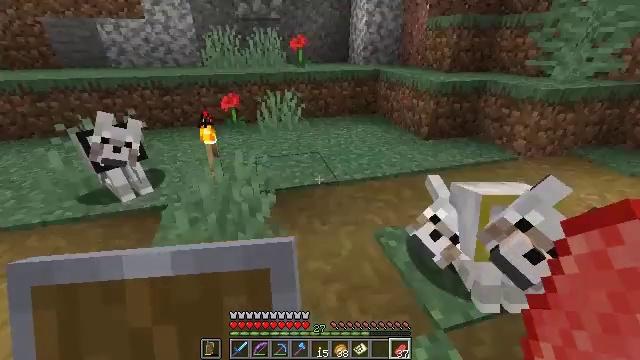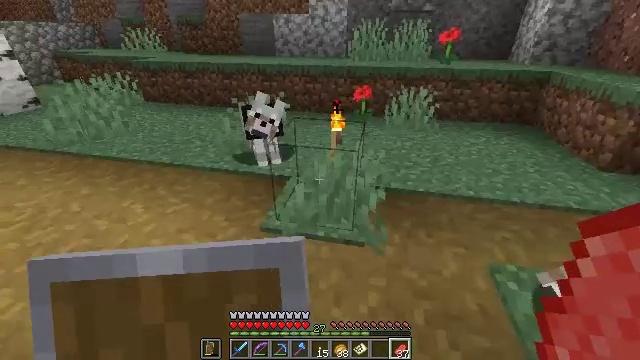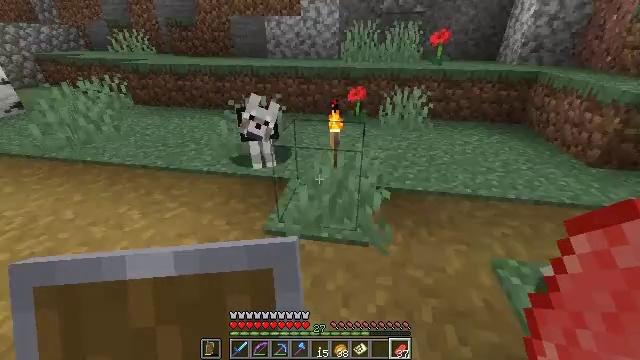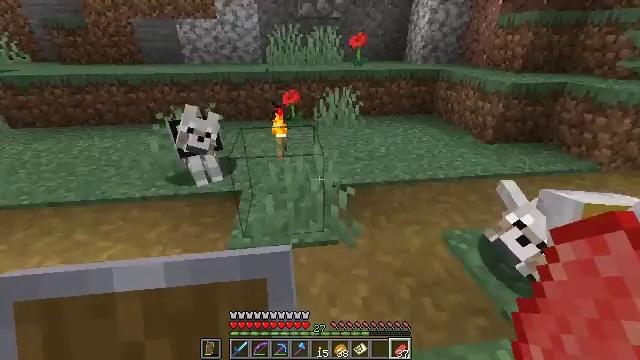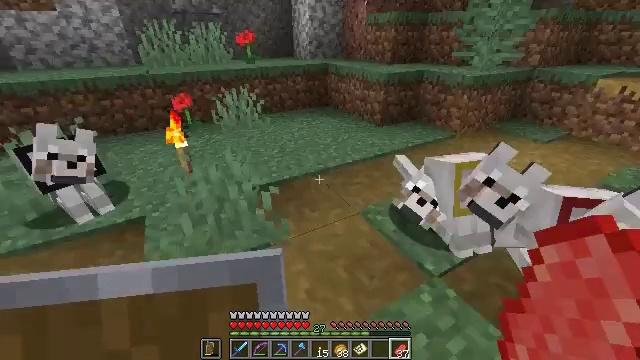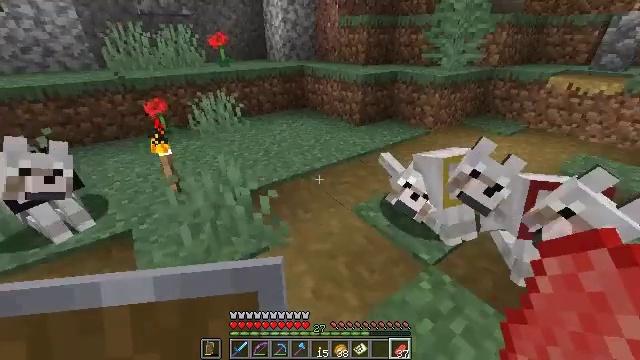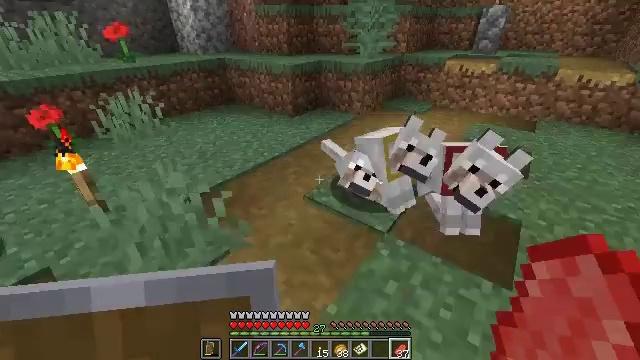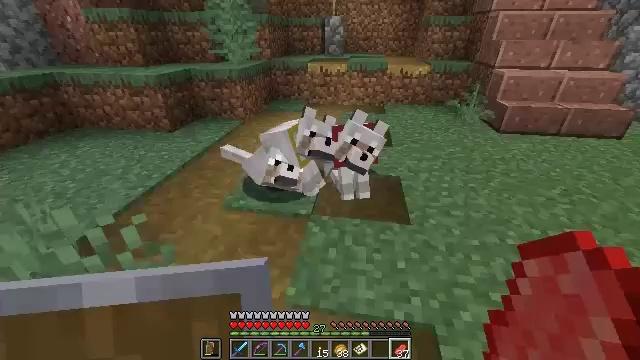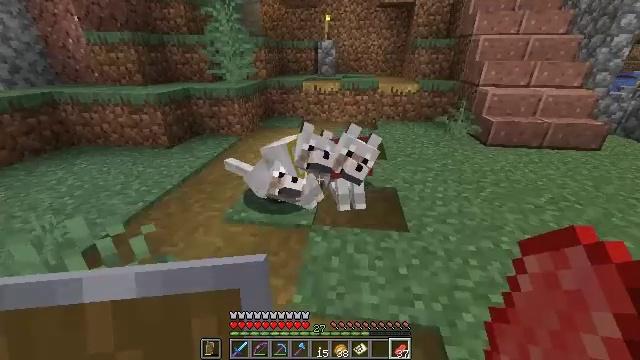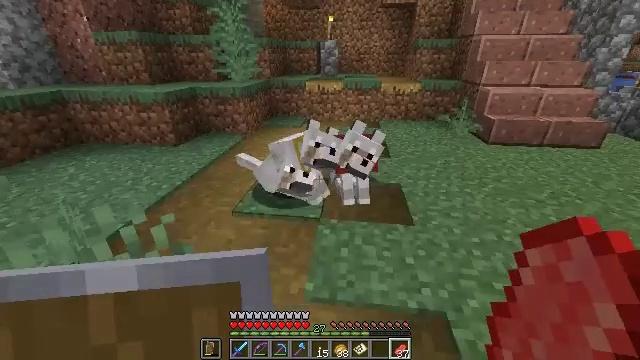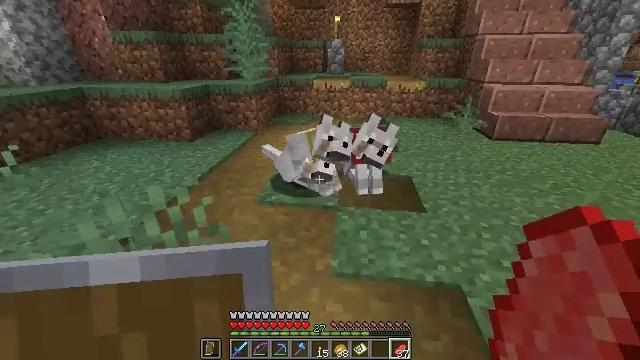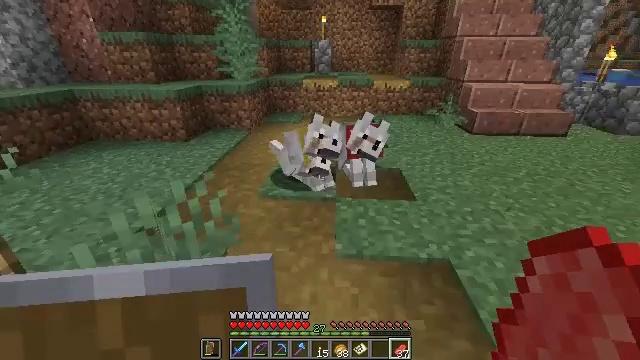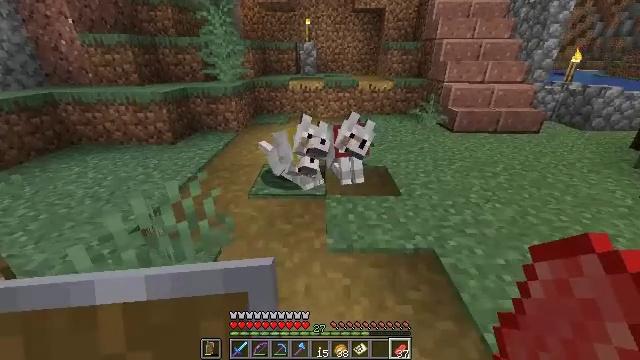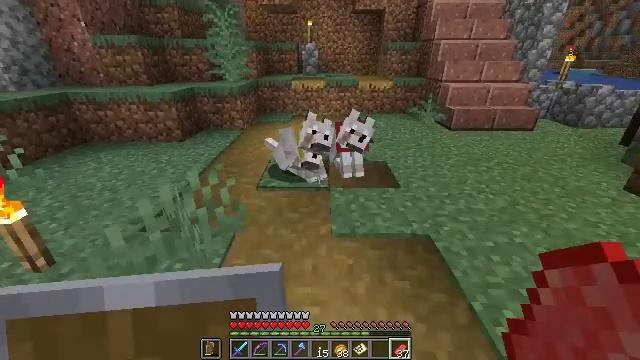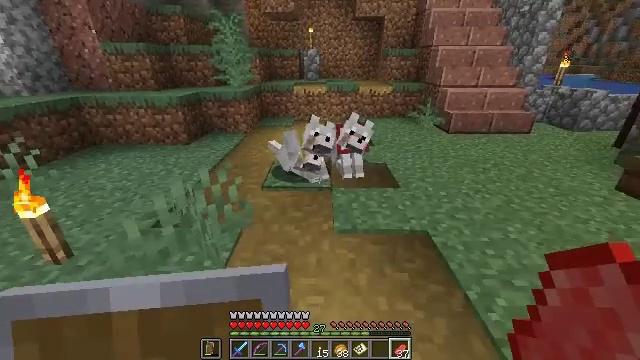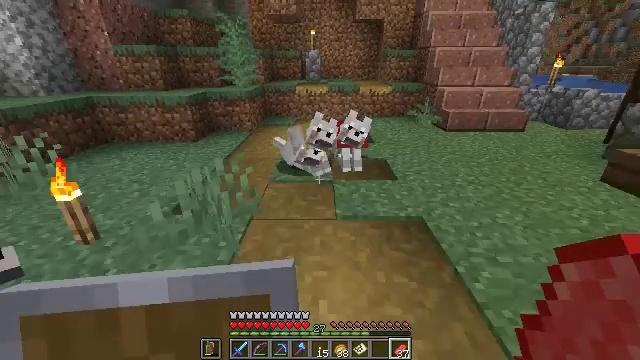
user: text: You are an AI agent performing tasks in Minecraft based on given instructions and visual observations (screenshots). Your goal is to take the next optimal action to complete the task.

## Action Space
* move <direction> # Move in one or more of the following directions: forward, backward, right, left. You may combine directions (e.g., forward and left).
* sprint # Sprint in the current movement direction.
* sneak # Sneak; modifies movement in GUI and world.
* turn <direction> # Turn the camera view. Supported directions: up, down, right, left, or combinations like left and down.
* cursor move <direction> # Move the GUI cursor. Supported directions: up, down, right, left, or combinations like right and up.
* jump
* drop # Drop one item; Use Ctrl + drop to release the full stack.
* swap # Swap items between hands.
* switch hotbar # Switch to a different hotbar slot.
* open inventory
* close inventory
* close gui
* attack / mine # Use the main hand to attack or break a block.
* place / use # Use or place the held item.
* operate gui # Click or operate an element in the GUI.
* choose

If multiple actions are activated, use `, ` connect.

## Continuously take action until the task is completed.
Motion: motion action
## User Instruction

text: Attack the clay block to obtain it.
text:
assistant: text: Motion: move left, turn left and down
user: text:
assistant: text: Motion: move left, turn right
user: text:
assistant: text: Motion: move left, turn right
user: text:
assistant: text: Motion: move left, turn right
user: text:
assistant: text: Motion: move left, turn right
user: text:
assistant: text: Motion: move left, turn right and down
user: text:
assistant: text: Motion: move back and move left, turn right and up
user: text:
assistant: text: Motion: move back and move left, turn right and up
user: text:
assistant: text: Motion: move back and move left
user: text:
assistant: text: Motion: move back and move left
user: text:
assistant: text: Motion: move back, turn right
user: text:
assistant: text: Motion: move back, turn right
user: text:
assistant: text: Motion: move back
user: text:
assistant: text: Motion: move back, turn up
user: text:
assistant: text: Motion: move back
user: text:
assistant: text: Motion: move back, turn up
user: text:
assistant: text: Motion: move back
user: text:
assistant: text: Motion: move back
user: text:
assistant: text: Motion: no_op
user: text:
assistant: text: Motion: no_op
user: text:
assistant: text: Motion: no_op
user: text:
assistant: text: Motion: move forward
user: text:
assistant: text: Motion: move forward
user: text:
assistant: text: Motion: move forward
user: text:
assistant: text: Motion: move forward
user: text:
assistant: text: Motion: move forward
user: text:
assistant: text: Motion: move forward
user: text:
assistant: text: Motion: move forward
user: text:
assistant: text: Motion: move forward and move right
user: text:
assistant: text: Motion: move forward and move right, turn left